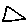
Label: triangle